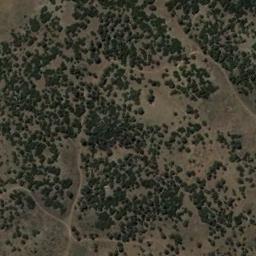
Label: chaparral